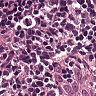
Metastatic tissue present: no